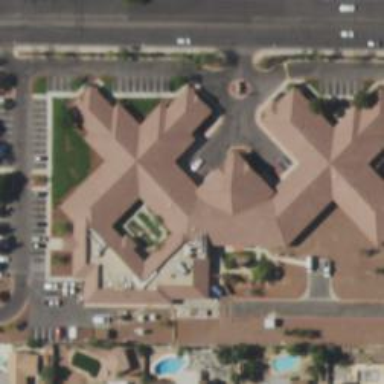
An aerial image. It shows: Nursing home.